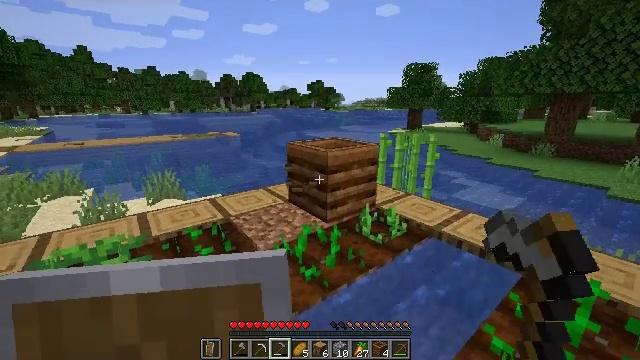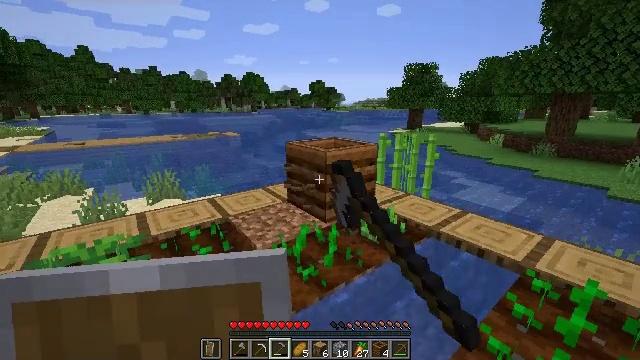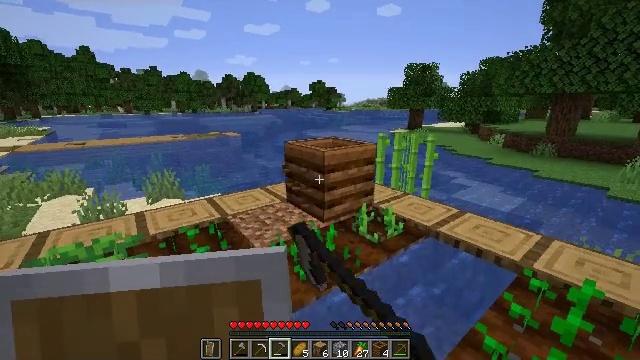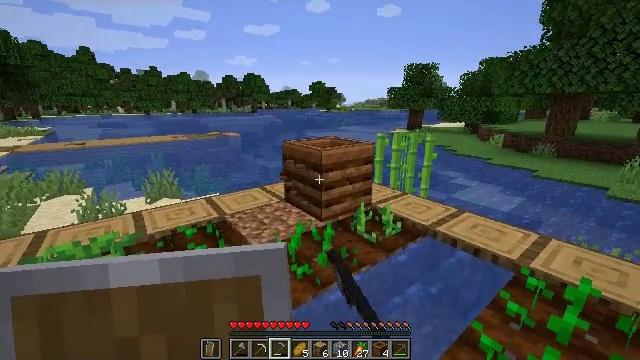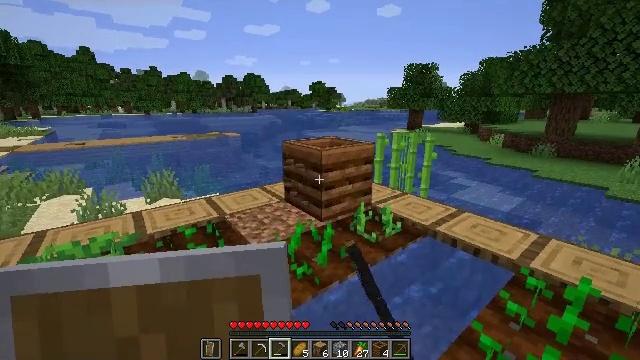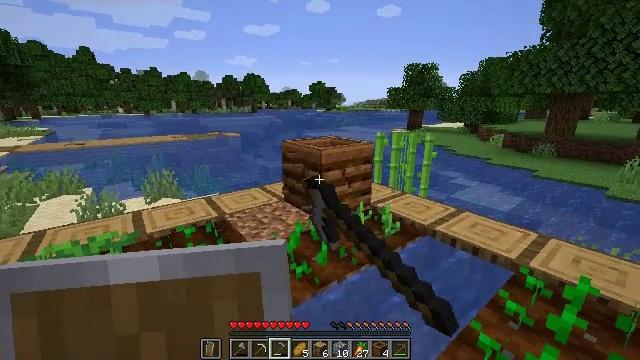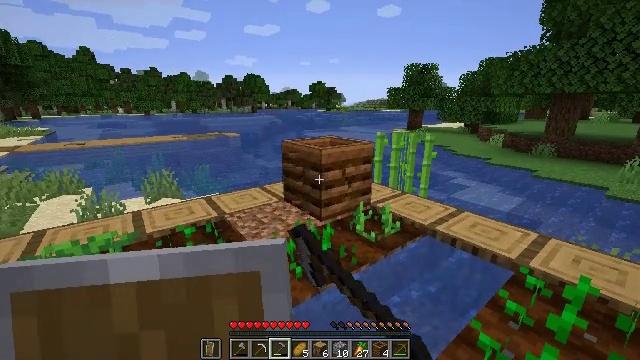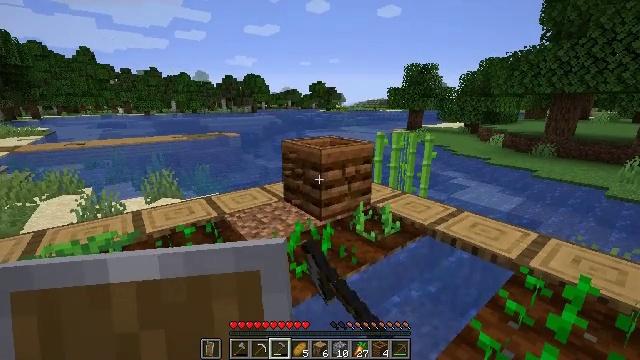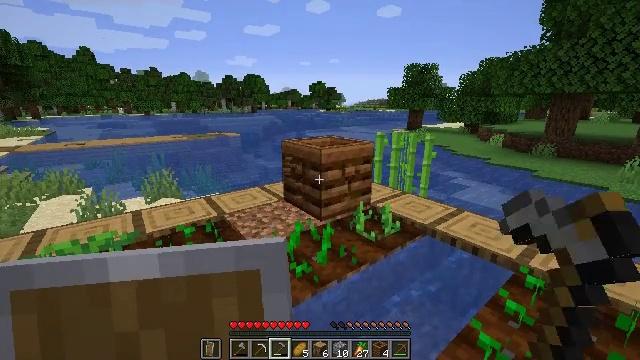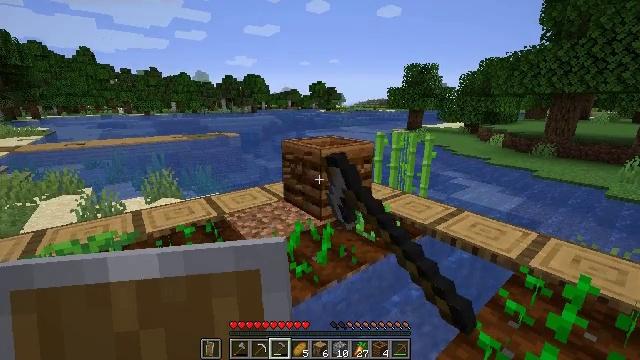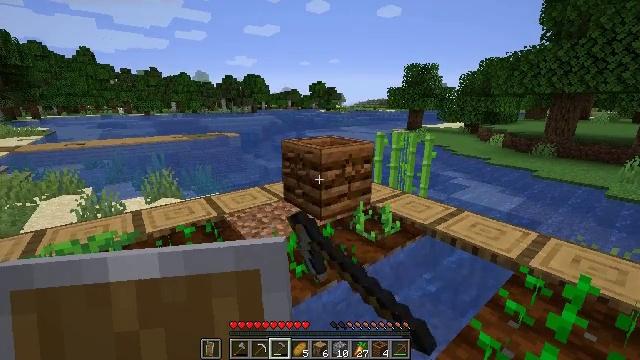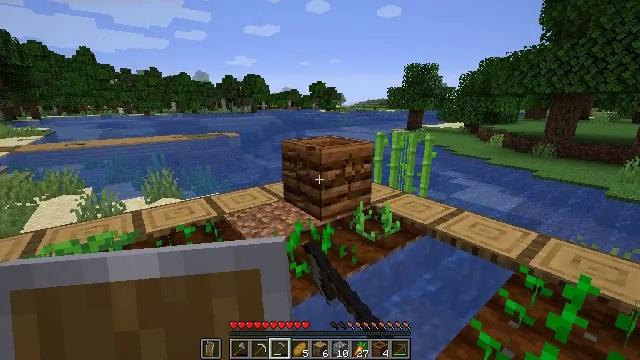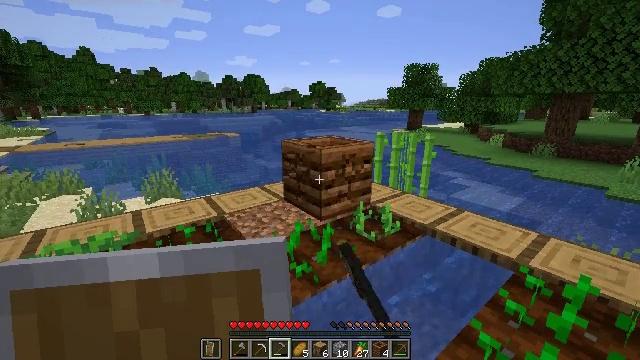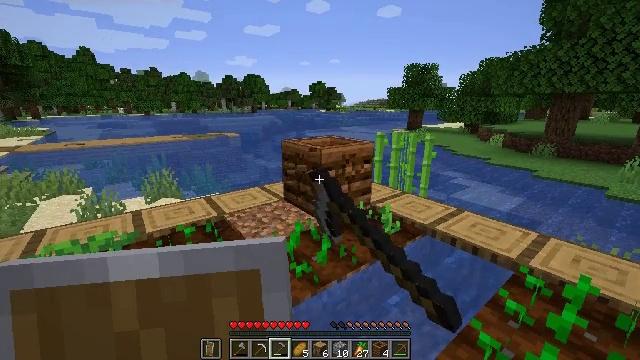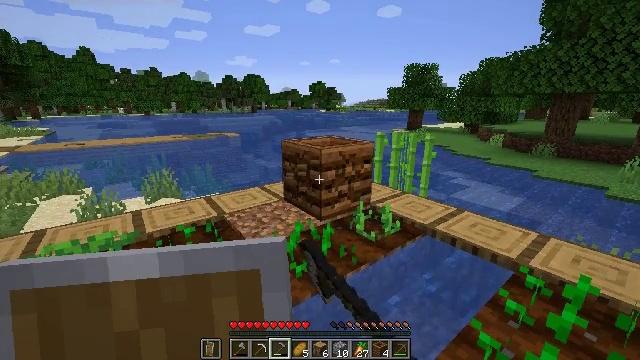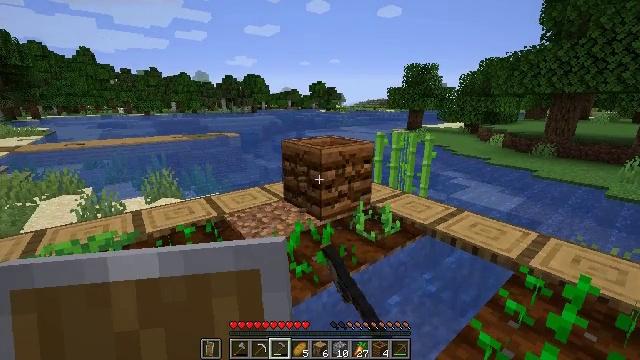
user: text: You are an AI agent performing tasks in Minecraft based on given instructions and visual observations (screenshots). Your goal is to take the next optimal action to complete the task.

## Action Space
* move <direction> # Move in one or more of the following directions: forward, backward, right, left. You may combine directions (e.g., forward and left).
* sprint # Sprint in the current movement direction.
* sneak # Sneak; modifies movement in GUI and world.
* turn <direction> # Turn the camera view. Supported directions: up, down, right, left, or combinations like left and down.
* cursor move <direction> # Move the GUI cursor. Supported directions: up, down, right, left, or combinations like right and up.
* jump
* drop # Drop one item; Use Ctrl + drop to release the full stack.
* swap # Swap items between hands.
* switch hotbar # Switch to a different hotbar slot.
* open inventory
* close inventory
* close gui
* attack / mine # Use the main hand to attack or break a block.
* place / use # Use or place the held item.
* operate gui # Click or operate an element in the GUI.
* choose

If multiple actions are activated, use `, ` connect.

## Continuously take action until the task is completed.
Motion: motion action
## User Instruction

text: Remove the existing composter.
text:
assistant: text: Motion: attack / mine
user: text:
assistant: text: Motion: attack / mine
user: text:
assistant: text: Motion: attack / mine
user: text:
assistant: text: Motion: attack / mine
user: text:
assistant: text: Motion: attack / mine
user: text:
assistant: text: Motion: attack / mine
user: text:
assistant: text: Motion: attack / mine
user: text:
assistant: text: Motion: attack / mine
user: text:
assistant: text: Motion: attack / mine
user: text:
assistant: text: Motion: attack / mine
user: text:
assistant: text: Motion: attack / mine
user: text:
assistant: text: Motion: attack / mine
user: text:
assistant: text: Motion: attack / mine
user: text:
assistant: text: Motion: attack / mine
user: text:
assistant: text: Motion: attack / mine
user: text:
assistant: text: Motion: attack / mine
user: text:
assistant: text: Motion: attack / mine
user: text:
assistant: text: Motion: attack / mine
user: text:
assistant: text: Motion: attack / mine
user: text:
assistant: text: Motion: attack / mine
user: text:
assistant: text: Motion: attack / mine
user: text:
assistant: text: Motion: attack / mine
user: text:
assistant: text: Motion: attack / mine
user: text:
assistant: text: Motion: move forward, turn right and down, attack / mine
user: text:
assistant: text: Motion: attack / mine